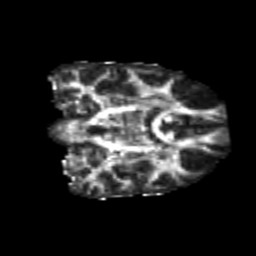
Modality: FA
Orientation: coronal
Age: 25
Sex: male
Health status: healthy
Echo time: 0.074 s